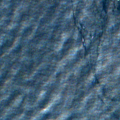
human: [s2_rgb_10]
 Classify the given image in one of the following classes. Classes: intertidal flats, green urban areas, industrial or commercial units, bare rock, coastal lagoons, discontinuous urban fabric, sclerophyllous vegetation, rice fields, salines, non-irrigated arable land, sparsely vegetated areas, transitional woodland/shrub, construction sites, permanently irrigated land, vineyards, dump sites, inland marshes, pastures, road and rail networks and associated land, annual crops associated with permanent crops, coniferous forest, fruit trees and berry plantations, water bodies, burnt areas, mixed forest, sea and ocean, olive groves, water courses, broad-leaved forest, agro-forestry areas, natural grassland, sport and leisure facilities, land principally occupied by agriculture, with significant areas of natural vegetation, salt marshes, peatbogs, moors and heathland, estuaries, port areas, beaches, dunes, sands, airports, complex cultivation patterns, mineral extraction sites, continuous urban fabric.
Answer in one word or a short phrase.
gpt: sea and ocean